Question: I am creating a Hibernate project in IntelliJ IDE and trying to hook it up with a H2 database. I created the project based upon this tutorial:
<URL>
The only change I'm making is the database, instead of MySQL, I'm using H2. However, when I'm trying to run the application, the insertion to the database is shown to have been successful, but there are no signs of any such rows when I open up the database in the H2 console. I've tried many solutions suggested here and elsewhere, including <URL>. I've tried changing the connection URL of the database in the hibernate.cfg.xml file from a relative path to absolute path, but to no avail. I'm attaching a screenshot of my hibernate.cfg.xml and the relevant portion of the log below. Please help me out with this.

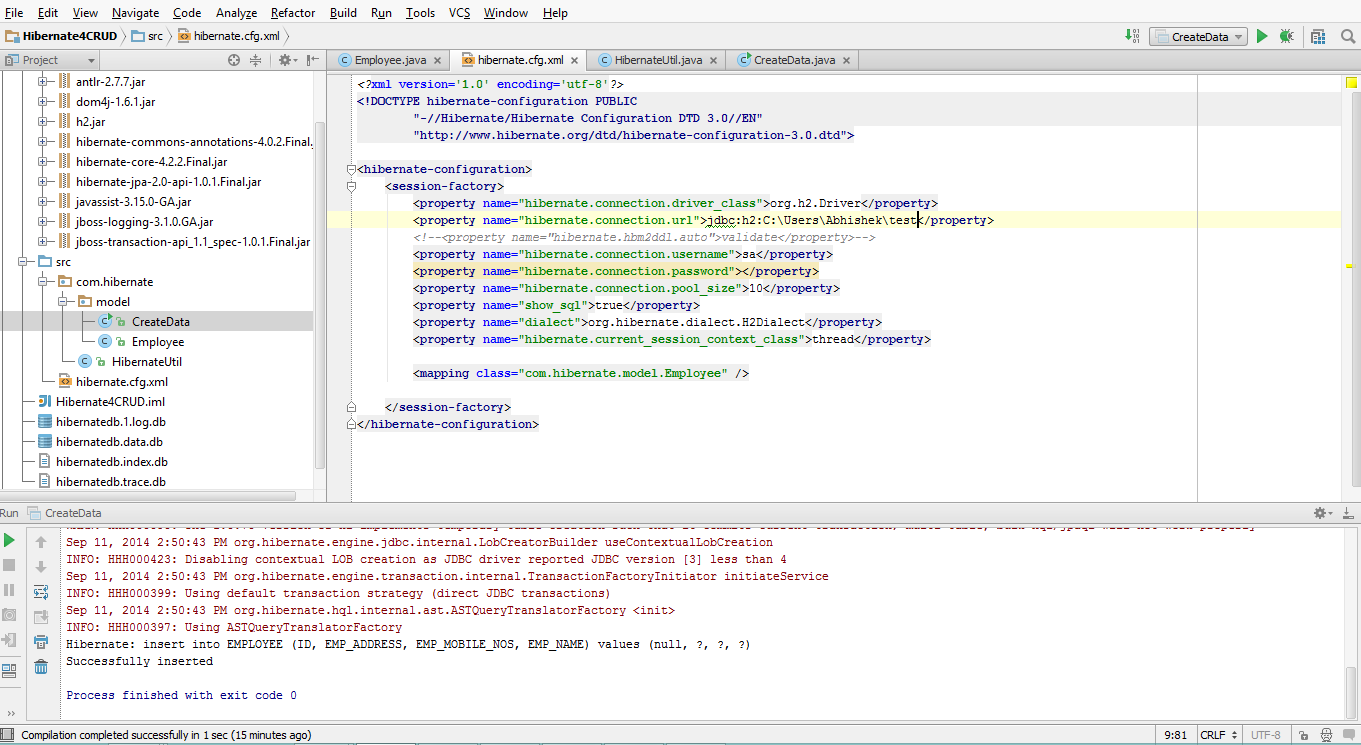
Answer: your 'hibernate.connection.url' should be something like that 'jdbc:h2:tcp://localhost/mem:playground' I am assuming you are starting the H2 database out of your project, as you are connecting to H2 via console.